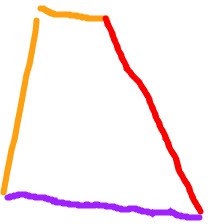
Shape: trapezoid